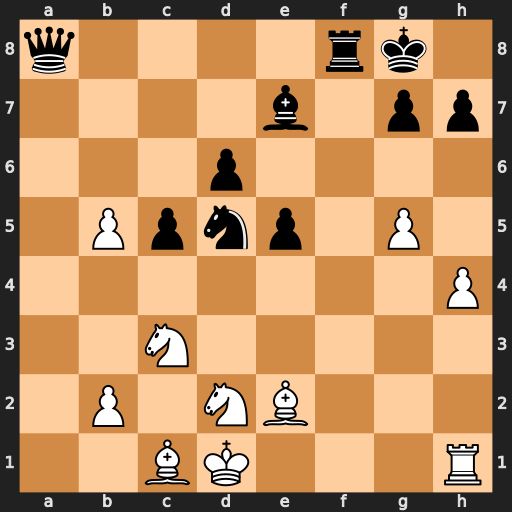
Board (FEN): q4rk1/4b1pp/3p4/1Ppnp1P1/7P/2N5/1P1NB3/2BK3R
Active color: w
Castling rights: -
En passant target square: -
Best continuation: Bc4 Kh8 Bxd5